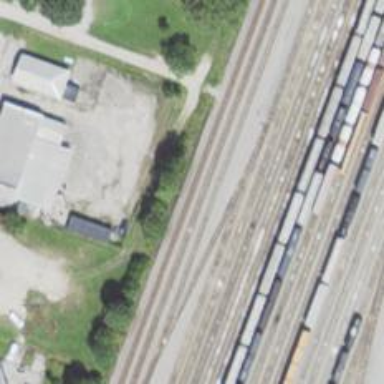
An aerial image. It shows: Site related to the railway.